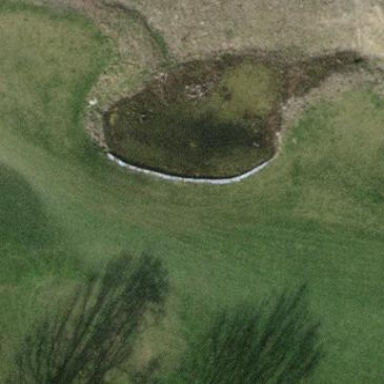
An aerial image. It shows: Scenic view of water hazard on golf course. The natural water feature adds beauty to the landscape.